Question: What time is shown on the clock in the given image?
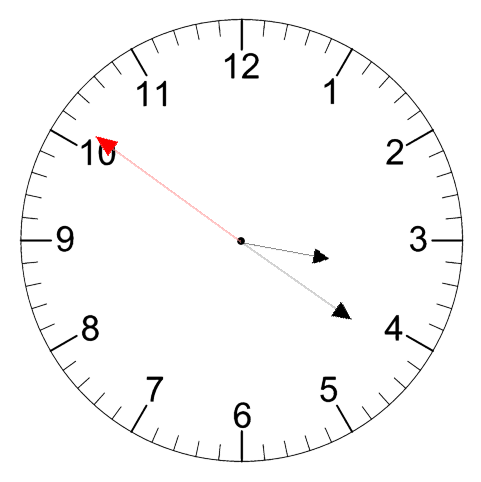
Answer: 03:20:51